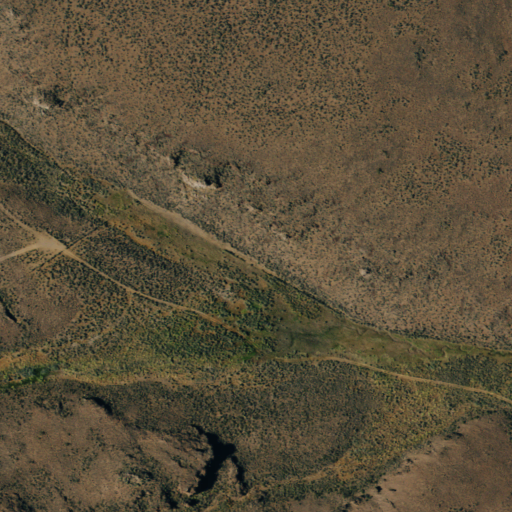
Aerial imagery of valley in Nevada named Upper High Rock Canyon containing only shrub